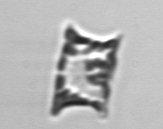
Label: Eucampia